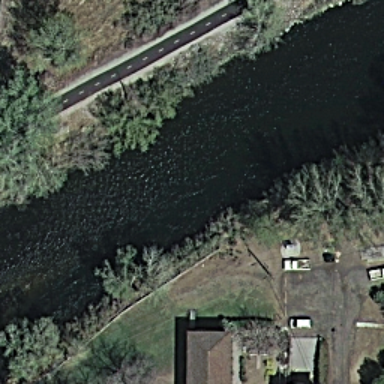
It is a river with black water and a road on one bank of the river .